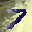
Label: 7